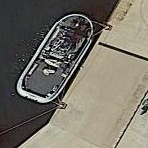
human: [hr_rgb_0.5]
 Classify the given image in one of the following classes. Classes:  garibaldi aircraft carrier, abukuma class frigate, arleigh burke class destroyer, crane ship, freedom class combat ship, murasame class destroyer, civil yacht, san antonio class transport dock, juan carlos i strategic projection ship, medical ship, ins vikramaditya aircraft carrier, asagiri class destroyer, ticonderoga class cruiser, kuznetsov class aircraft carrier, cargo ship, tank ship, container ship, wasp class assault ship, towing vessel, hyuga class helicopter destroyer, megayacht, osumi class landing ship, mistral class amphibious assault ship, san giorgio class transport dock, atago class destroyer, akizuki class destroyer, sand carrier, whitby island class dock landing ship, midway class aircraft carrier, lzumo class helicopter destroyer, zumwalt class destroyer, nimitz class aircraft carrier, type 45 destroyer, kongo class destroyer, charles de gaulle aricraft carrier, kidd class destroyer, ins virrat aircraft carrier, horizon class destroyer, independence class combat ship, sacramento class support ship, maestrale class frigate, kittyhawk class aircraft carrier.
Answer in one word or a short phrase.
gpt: Towing vessel